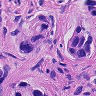
Metastatic tissue present: yes